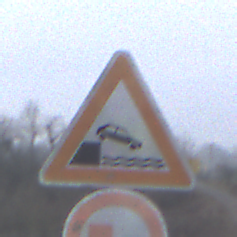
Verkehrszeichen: Ufer
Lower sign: UeberholverbotKraftfahrzeuge
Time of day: MorningAfternoon
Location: Outdoor (Suburban)
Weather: Overcast
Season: NotSpecified
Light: Natural